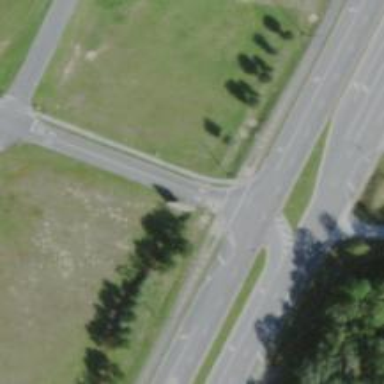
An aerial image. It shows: Uncontrolled crossing at the intersection of cycleway and road.